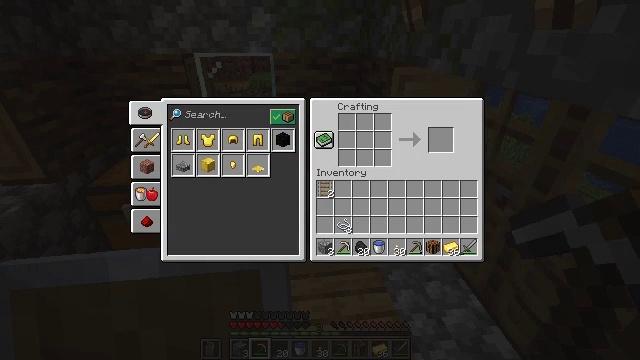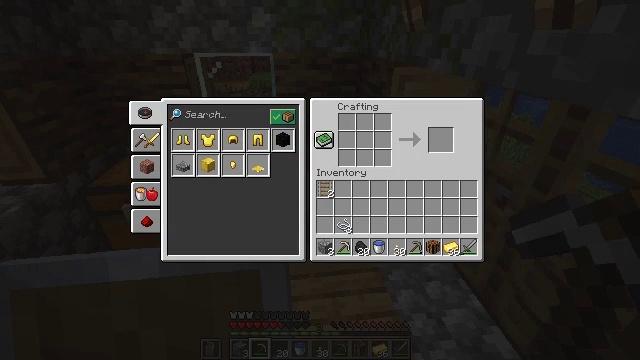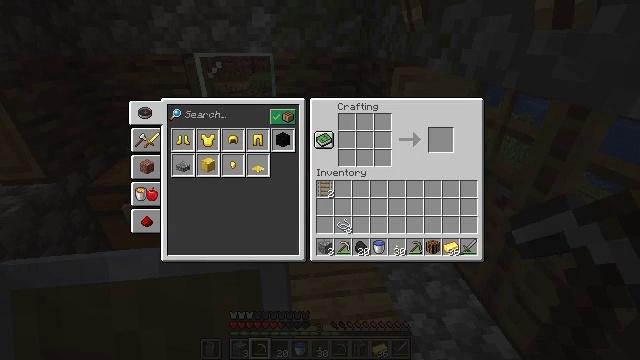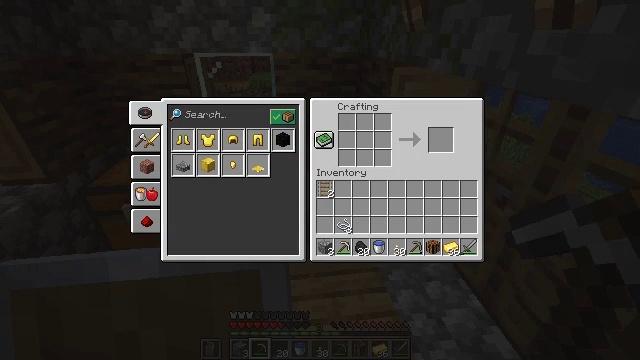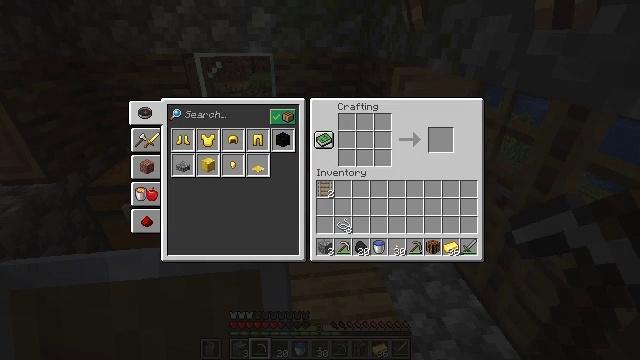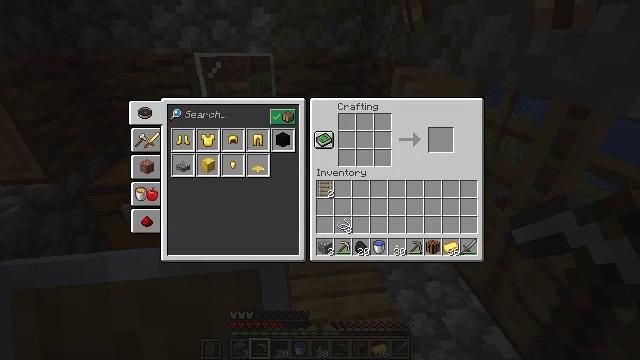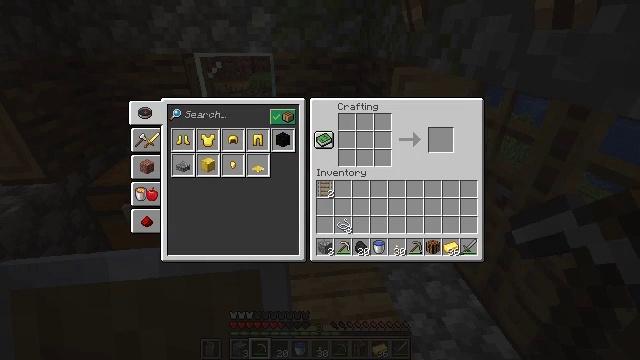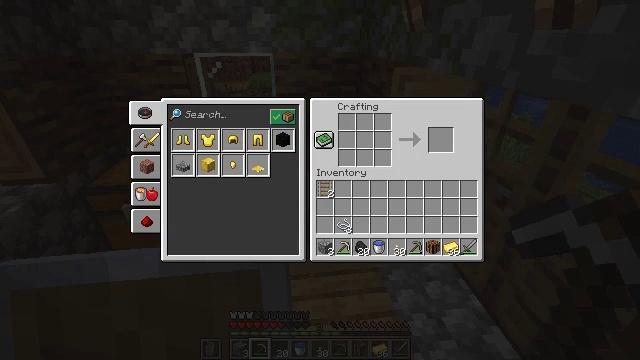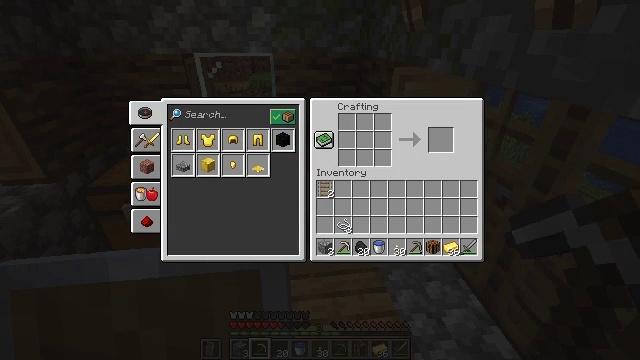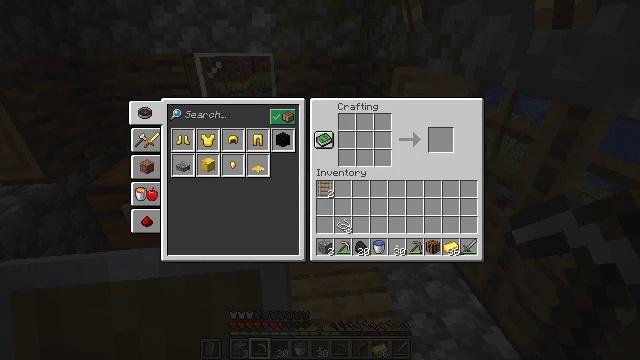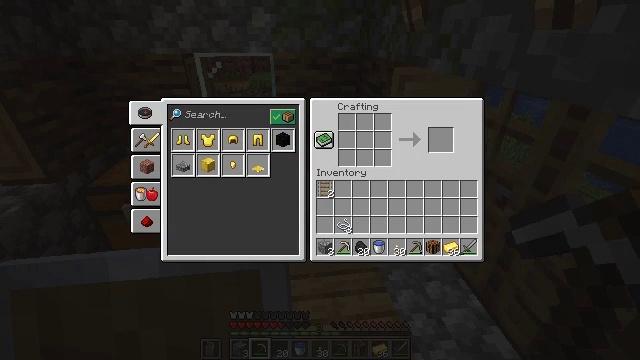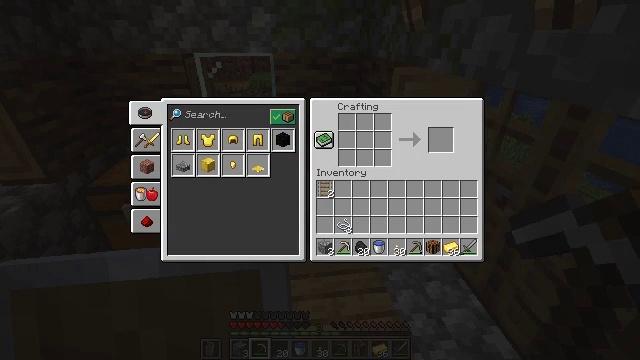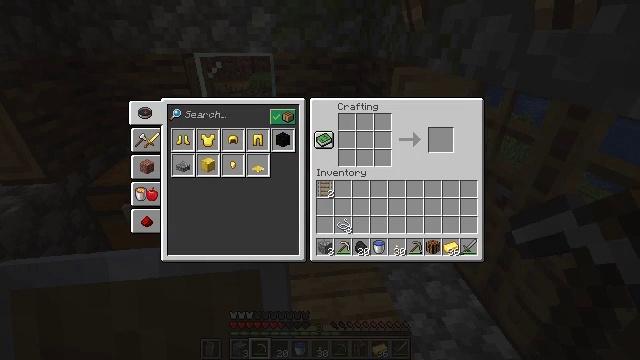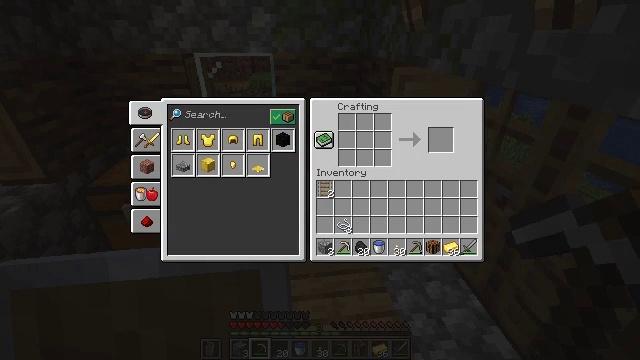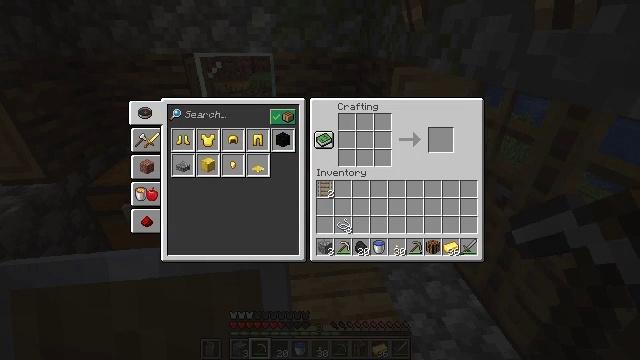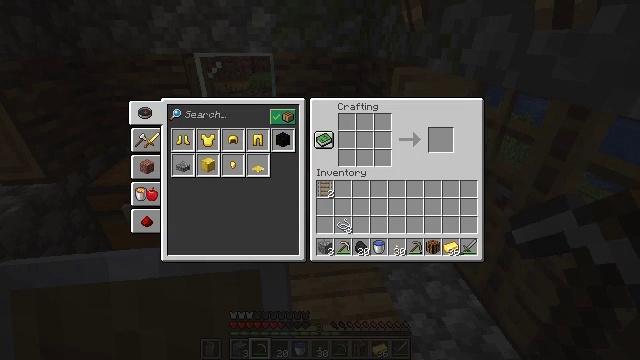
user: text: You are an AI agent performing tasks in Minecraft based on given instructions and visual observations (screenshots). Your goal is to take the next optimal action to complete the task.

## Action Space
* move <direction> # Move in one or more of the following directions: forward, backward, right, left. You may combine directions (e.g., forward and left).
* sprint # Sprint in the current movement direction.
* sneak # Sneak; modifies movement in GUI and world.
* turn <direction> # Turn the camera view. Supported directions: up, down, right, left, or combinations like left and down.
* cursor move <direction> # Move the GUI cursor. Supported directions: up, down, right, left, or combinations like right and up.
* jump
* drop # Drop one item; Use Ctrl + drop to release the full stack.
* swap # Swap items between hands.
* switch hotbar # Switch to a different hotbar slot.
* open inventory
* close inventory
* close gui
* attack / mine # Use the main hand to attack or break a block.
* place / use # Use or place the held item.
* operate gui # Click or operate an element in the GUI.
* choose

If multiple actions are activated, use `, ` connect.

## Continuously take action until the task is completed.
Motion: motion action
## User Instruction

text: Craft golden leggings.
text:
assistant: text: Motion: no_op
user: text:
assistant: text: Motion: no_op
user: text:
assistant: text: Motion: no_op
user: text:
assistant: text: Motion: no_op
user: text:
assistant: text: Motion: no_op
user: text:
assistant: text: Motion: no_op
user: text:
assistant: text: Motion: no_op
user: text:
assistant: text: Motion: no_op
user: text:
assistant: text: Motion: no_op
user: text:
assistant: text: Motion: no_op
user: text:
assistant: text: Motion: no_op
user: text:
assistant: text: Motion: no_op
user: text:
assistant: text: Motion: no_op
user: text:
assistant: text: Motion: no_op
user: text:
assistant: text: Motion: no_op
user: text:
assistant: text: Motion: no_op
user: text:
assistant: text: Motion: no_op
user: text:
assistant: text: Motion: no_op
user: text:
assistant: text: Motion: no_op
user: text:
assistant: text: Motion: no_op
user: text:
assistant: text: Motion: no_op
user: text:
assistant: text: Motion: no_op
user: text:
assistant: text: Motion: no_op
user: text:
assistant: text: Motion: no_op
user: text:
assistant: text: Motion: no_op
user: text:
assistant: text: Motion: no_op
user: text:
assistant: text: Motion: no_op
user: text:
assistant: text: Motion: no_op
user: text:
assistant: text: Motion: no_op
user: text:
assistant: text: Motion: no_op